Question: Till 2015 and earlier versions of Skype for Business and Lync, keyboard shortcut:
 +
used to bring up the application window with the focus in search box. After upgrading to Office 2016, the above mentioned shortcut does not work.
Has this shortcut been changed to something else?
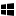
Answer: At this moment I have not seen an official response from Microsoft.
The following shortcut was found on <URL>.
> + + + Open the main window and put focus in the search box.
Sticky keys function makes you able to use it one-handed:
1. Press + U or open Control Panel\Ease of Access\Ease of Access Center
2. Select Make the keyboard easier to use
3. Select Turn on Sticky Keys
4. Adjust the settings: